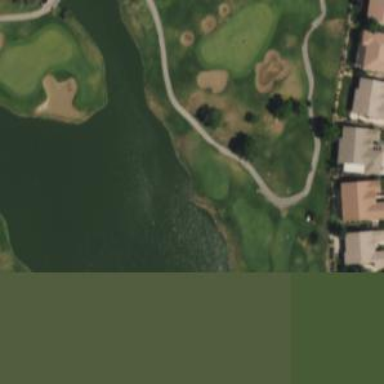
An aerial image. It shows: Water hazard in golf course. The hazard is natural water feature.